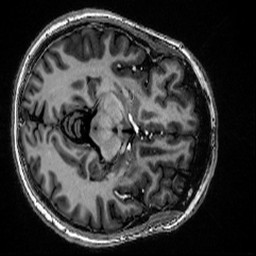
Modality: MP2RAGE
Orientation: axial
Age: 42
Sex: female
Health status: healthy